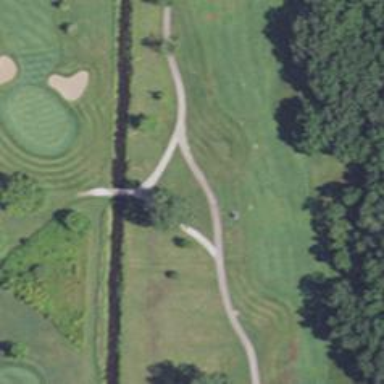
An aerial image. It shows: Pathway for golfing.